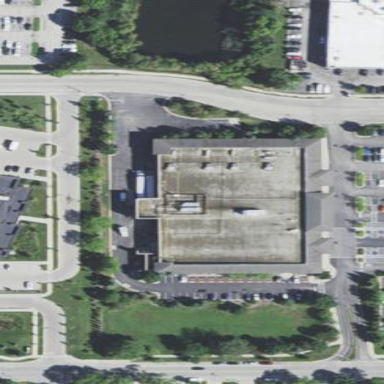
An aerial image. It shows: Retail building next to fitness center.